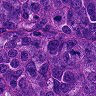
Metastatic tissue present: yes